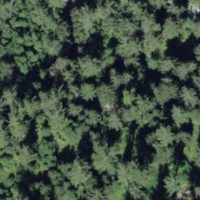
EUNIS habitat code: 43
Species observed at this site:
Motacilla cinerea
Turdus philomelos
Lophophanes cristatus
Troglodytes troglodytes
Anthus spinoletta
Dendrocopos major
Pyrrhula pyrrhula
Prunella modularis
Turdus viscivorus
Fringilla coelebs
Aegithalos caudatus
Spinus spinus
Phylloscopus collybita
Parus major
Cuculus canorus
Erithacus rubecula
Dryocopus martius
Hirundo rustica
Sitta europaea
Garrulus glandarius
Nucifraga caryocatactes
Periparus ater